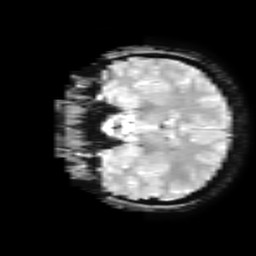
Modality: T2starw
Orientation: coronal
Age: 23
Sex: female
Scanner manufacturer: ge
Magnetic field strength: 3 T
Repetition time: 0.65 s
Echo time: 0.02 s